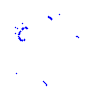
Particle: proton